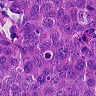
Metastatic tissue present: yes